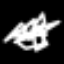
Label: squiggle